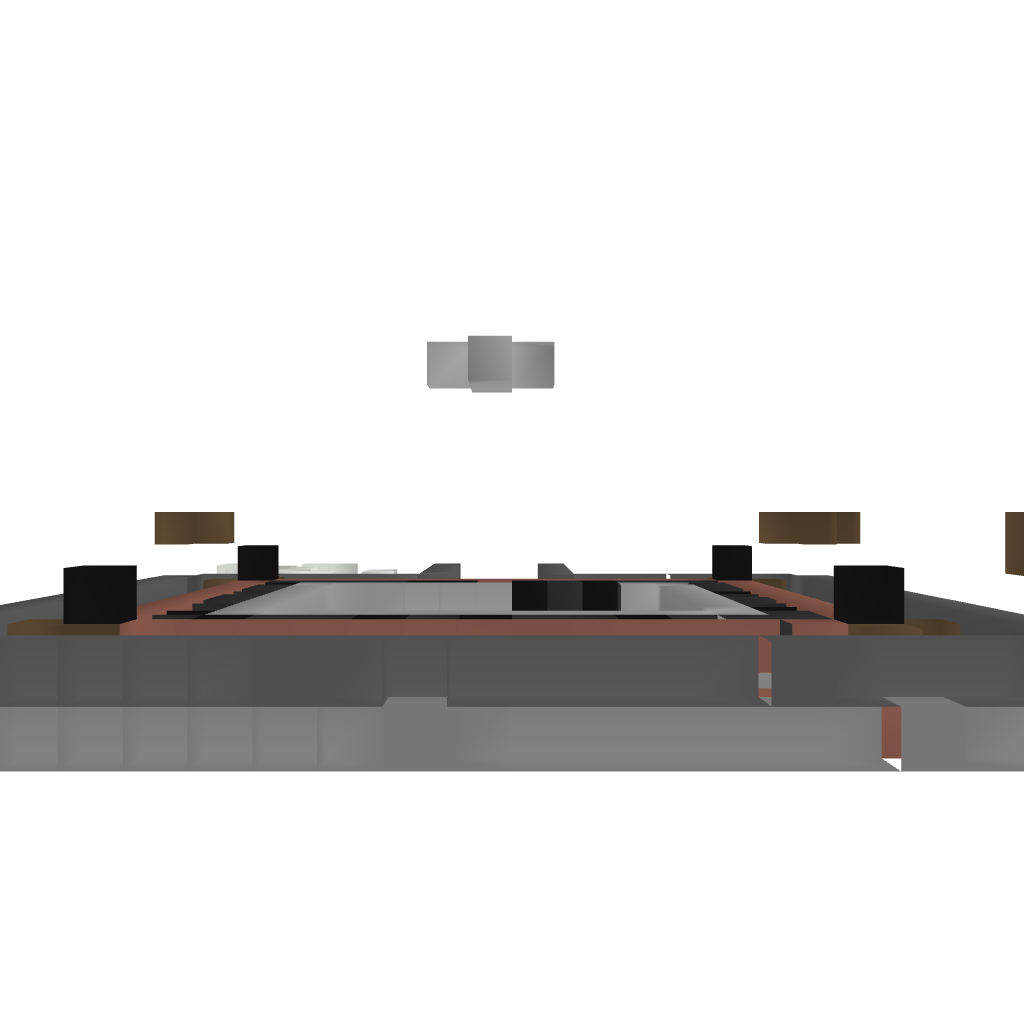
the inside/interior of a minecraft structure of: Small Fountain